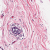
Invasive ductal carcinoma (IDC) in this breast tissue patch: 0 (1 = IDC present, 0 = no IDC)